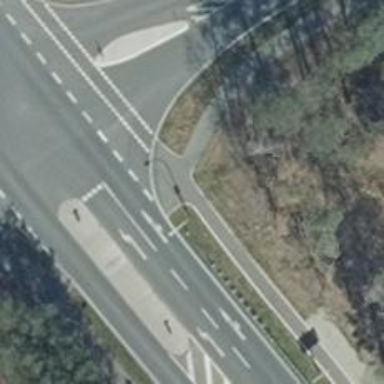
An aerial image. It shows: Asphalt cycleway.